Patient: sex M, age 46
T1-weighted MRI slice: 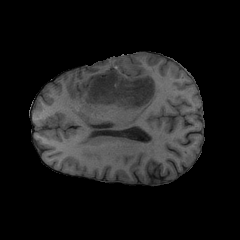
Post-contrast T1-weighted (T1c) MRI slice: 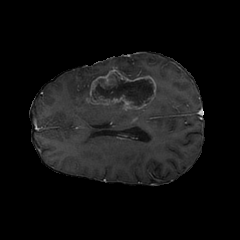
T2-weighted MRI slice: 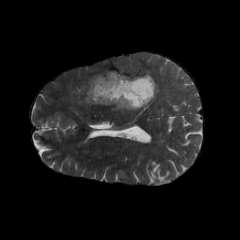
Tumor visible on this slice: yes
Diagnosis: Glioblastoma, IDH-wildtype
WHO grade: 4